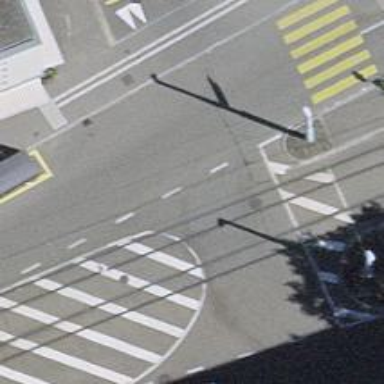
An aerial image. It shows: Tram level crossing on the railway.